Question: I am attempting to plot the following graph
## Frame size Tx Frames/sec Tx Bytes/sec
'''
64 <PHONE> 952385024
150 <PHONE> <PHONE>
300 <PHONE> <PHONE>
600 <PHONE> <PHONE>
900 <PHONE> <PHONE>
1200 <PHONE> <PHONE>
1500 822432 <PHONE>
'''
using the file
'''
#!/usr/bin/gnuplot
reset
set terminal pngcairo size 1280,960 enhanced font 'Verdana,10'
set ylabel "Ethernet Frame Size"
set xlabel "k"
set title "Ethernet Frame Size vs Transmitted Bytes/Transmitted Frames"
set key reverse Left outside
set grid
set style data linespoints
set output 'ethernet_line_rate_1.png'
plot "ethernet_rate.dat" using 1:2 title "Ethernet Frame Size vs Transmitted Frames"
set output 'ethernet_line_rate_2.png'
plot "ethernet_rate.dat" using 1:3 title "Ethernet Frame Size vs Transmitted Bytes"
'''
Which is fine except that I get the graph as below.
Y-axis shows numbers in the exponential format.How do I make it in normal numerical foramt?
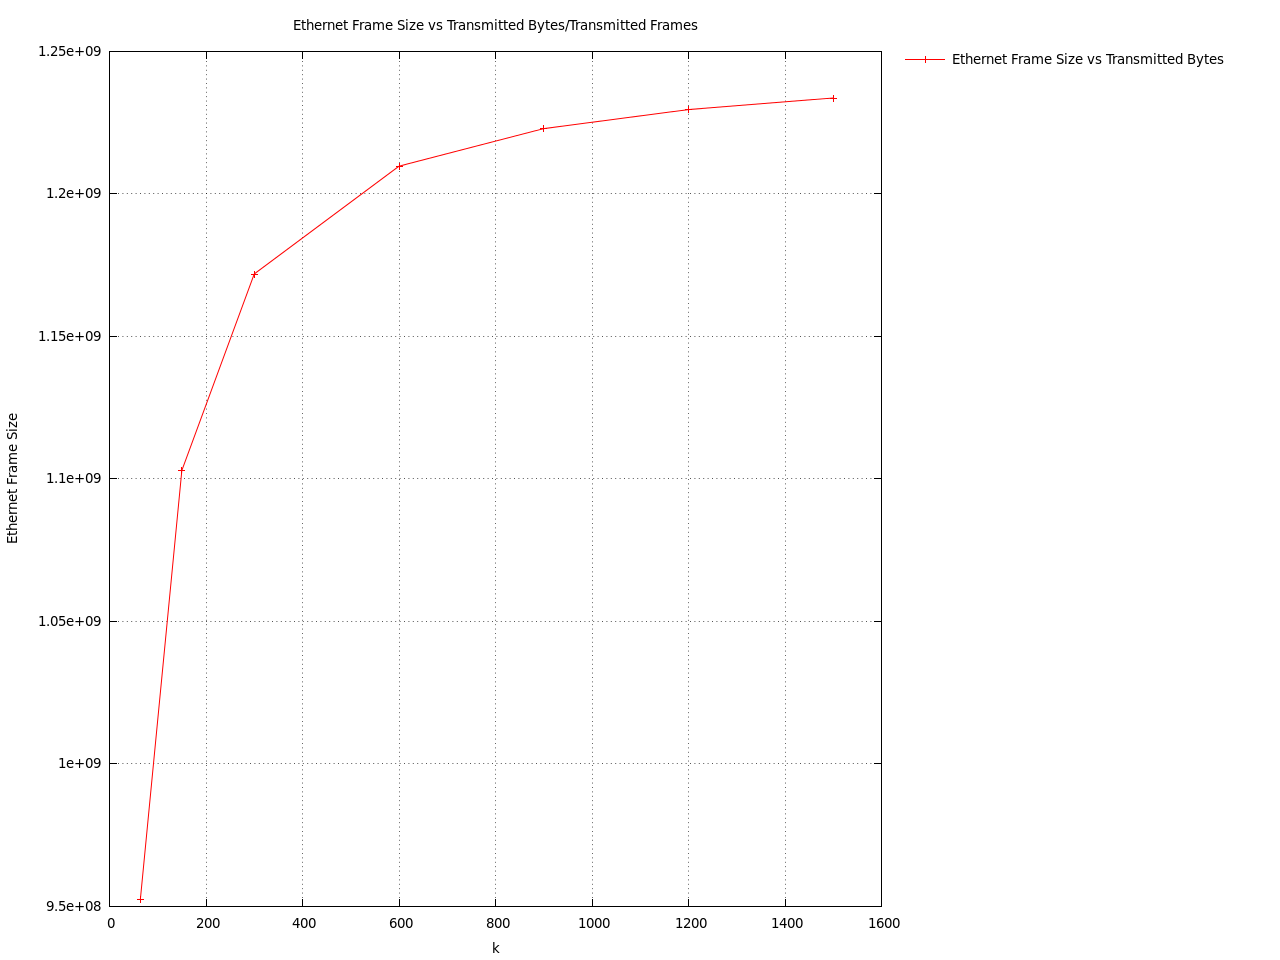
Answer: '''
set format y "%.0f"
'''
You can use any printf-style format specifier which would accept a double.